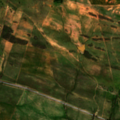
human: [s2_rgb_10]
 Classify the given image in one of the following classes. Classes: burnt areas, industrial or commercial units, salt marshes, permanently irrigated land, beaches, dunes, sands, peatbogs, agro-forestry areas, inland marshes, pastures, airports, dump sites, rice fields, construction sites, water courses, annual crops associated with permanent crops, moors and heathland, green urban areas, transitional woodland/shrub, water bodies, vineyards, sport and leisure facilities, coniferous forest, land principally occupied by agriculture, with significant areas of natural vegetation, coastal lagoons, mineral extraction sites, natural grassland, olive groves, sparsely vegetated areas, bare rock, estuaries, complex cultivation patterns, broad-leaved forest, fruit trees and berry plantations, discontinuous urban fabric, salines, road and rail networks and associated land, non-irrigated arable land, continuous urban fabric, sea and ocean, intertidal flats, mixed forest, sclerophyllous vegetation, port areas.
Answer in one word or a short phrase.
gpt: non-irrigated arable land, land principally occupied by agriculture, with significant areas of natural vegetation